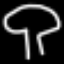
Label: mushroom